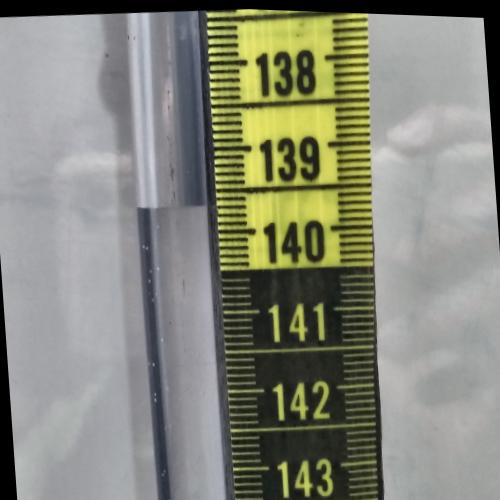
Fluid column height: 139.7 cm